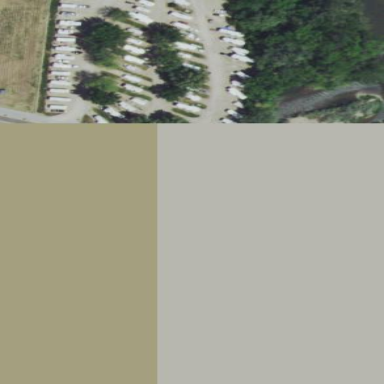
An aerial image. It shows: Caravan site for tourism.